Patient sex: M
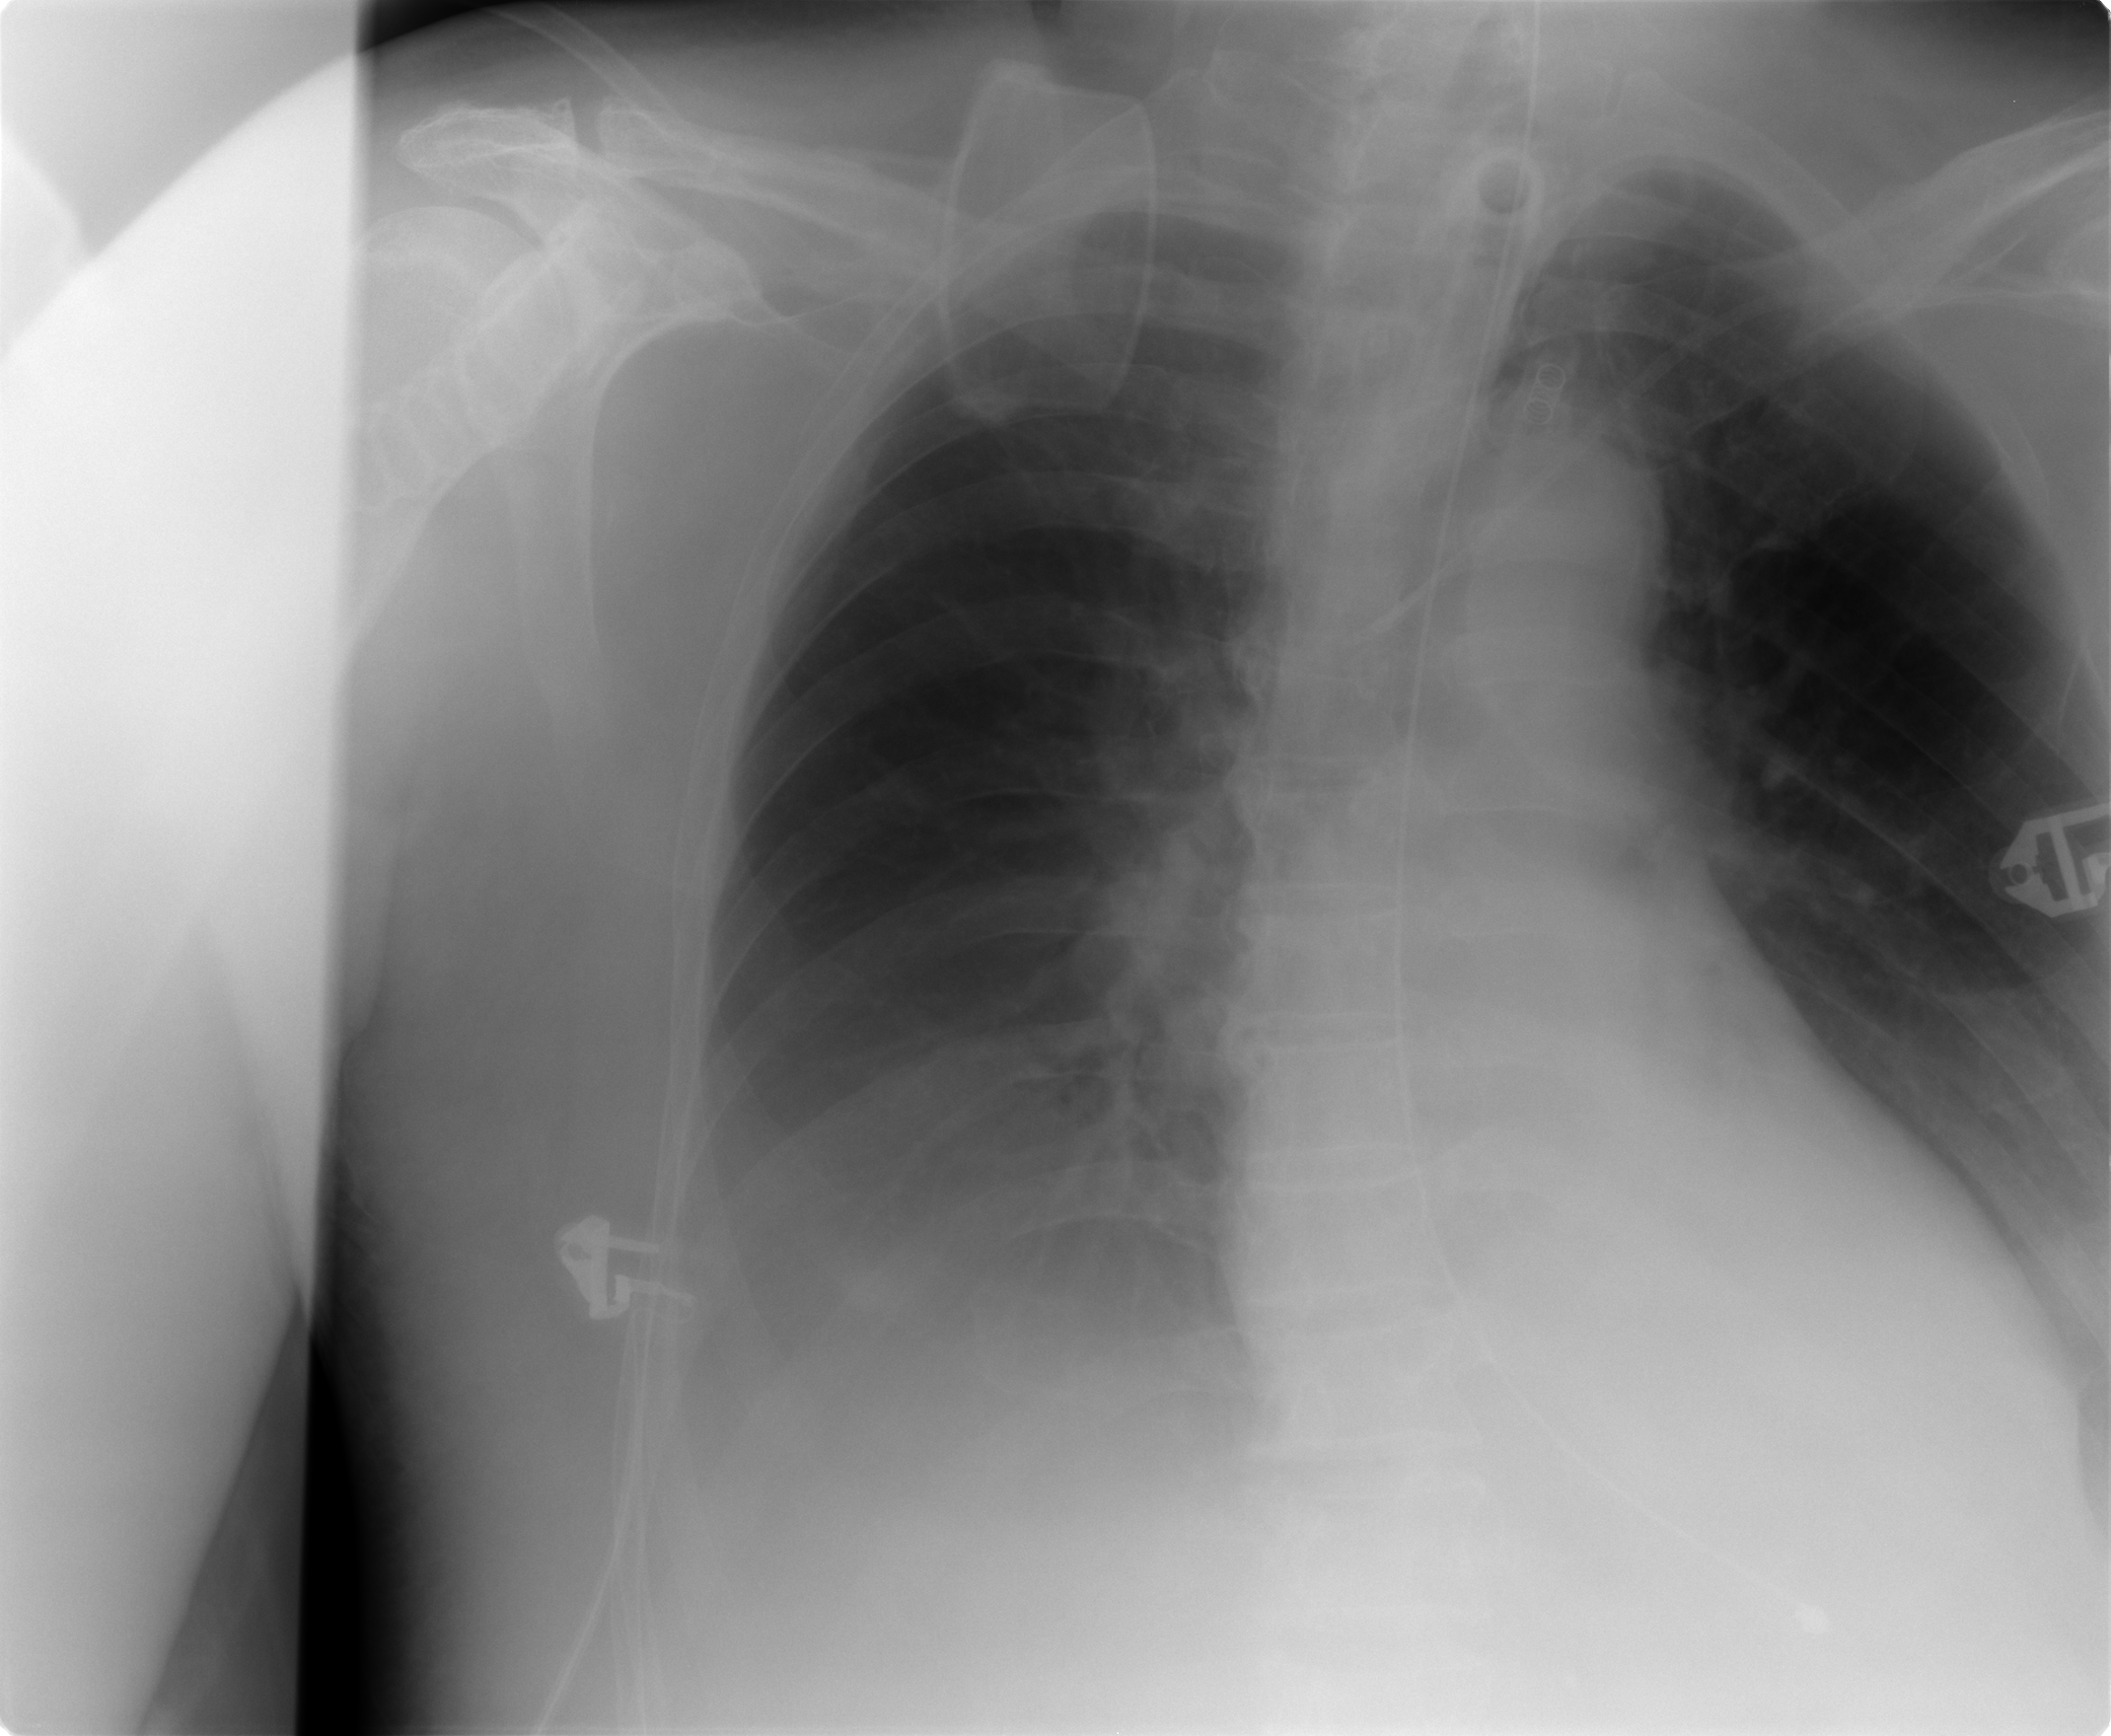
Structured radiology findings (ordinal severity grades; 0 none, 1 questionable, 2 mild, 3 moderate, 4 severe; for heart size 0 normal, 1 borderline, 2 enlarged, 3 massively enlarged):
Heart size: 1
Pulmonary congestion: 0
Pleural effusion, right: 3
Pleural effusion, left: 2
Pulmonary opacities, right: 0
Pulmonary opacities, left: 0
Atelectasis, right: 2
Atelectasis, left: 2